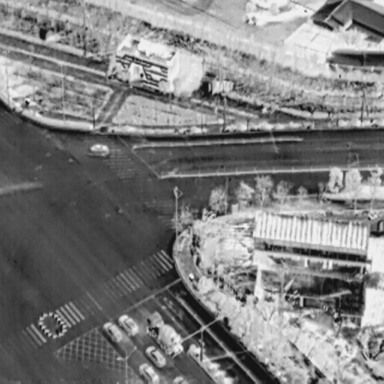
There are five Cars in the infrared image.